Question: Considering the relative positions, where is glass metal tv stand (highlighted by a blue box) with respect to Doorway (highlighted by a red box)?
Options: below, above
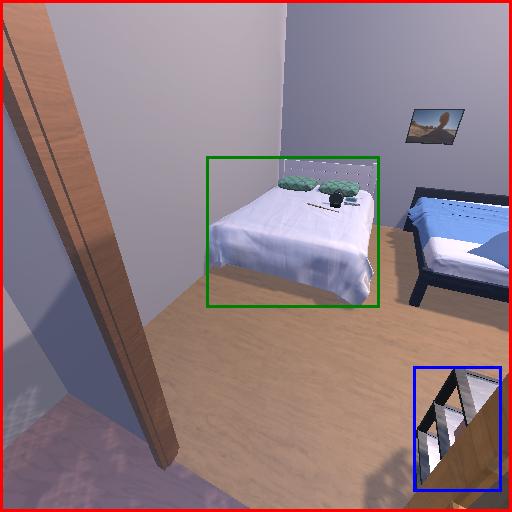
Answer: below